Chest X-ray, PA view. Patient: 47 years old, sex M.
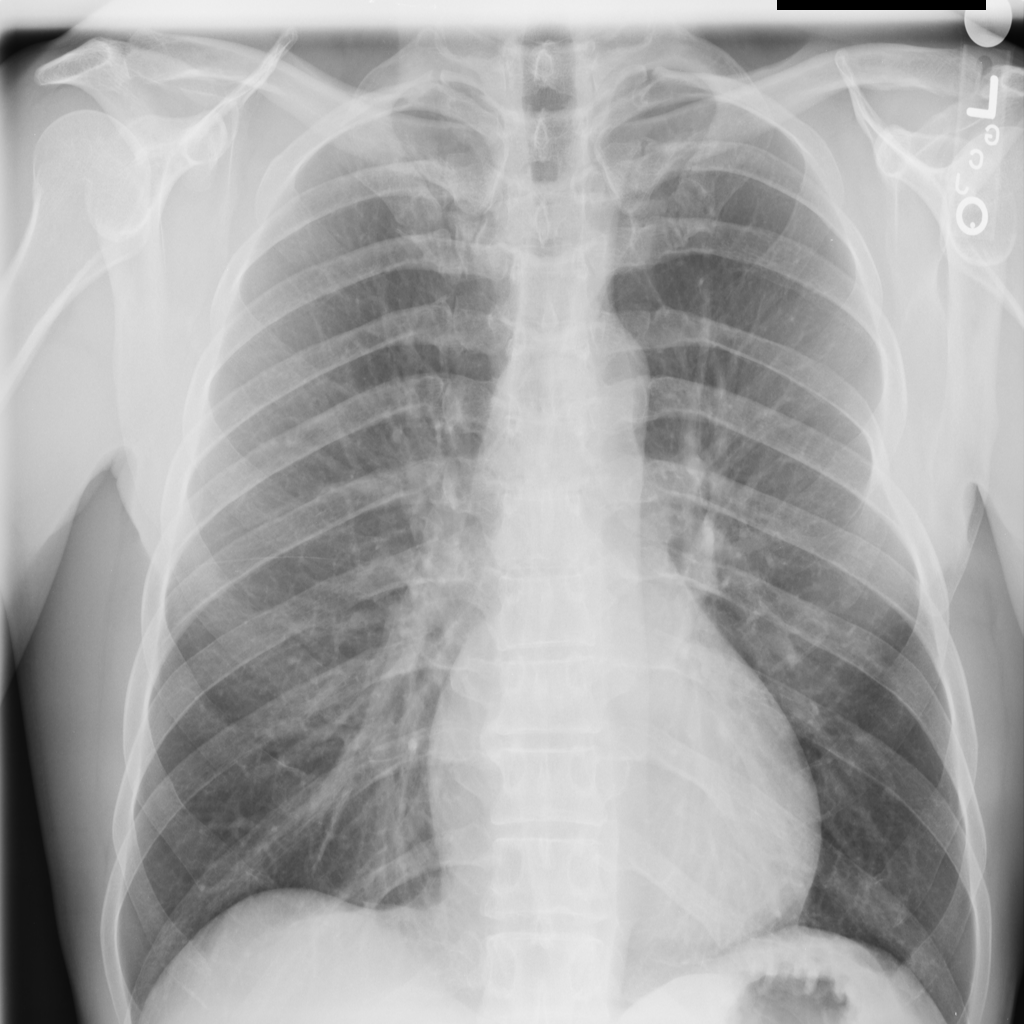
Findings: No Finding